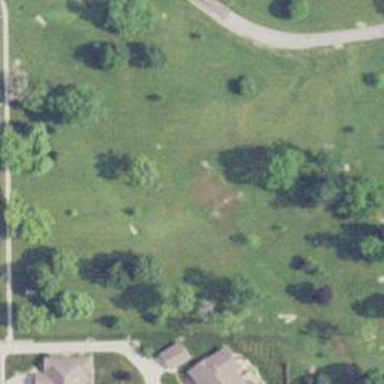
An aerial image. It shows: Disc golf fairway with hole for the sport of disc golf.